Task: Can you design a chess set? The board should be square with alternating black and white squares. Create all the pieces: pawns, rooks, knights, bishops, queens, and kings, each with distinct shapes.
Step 150:
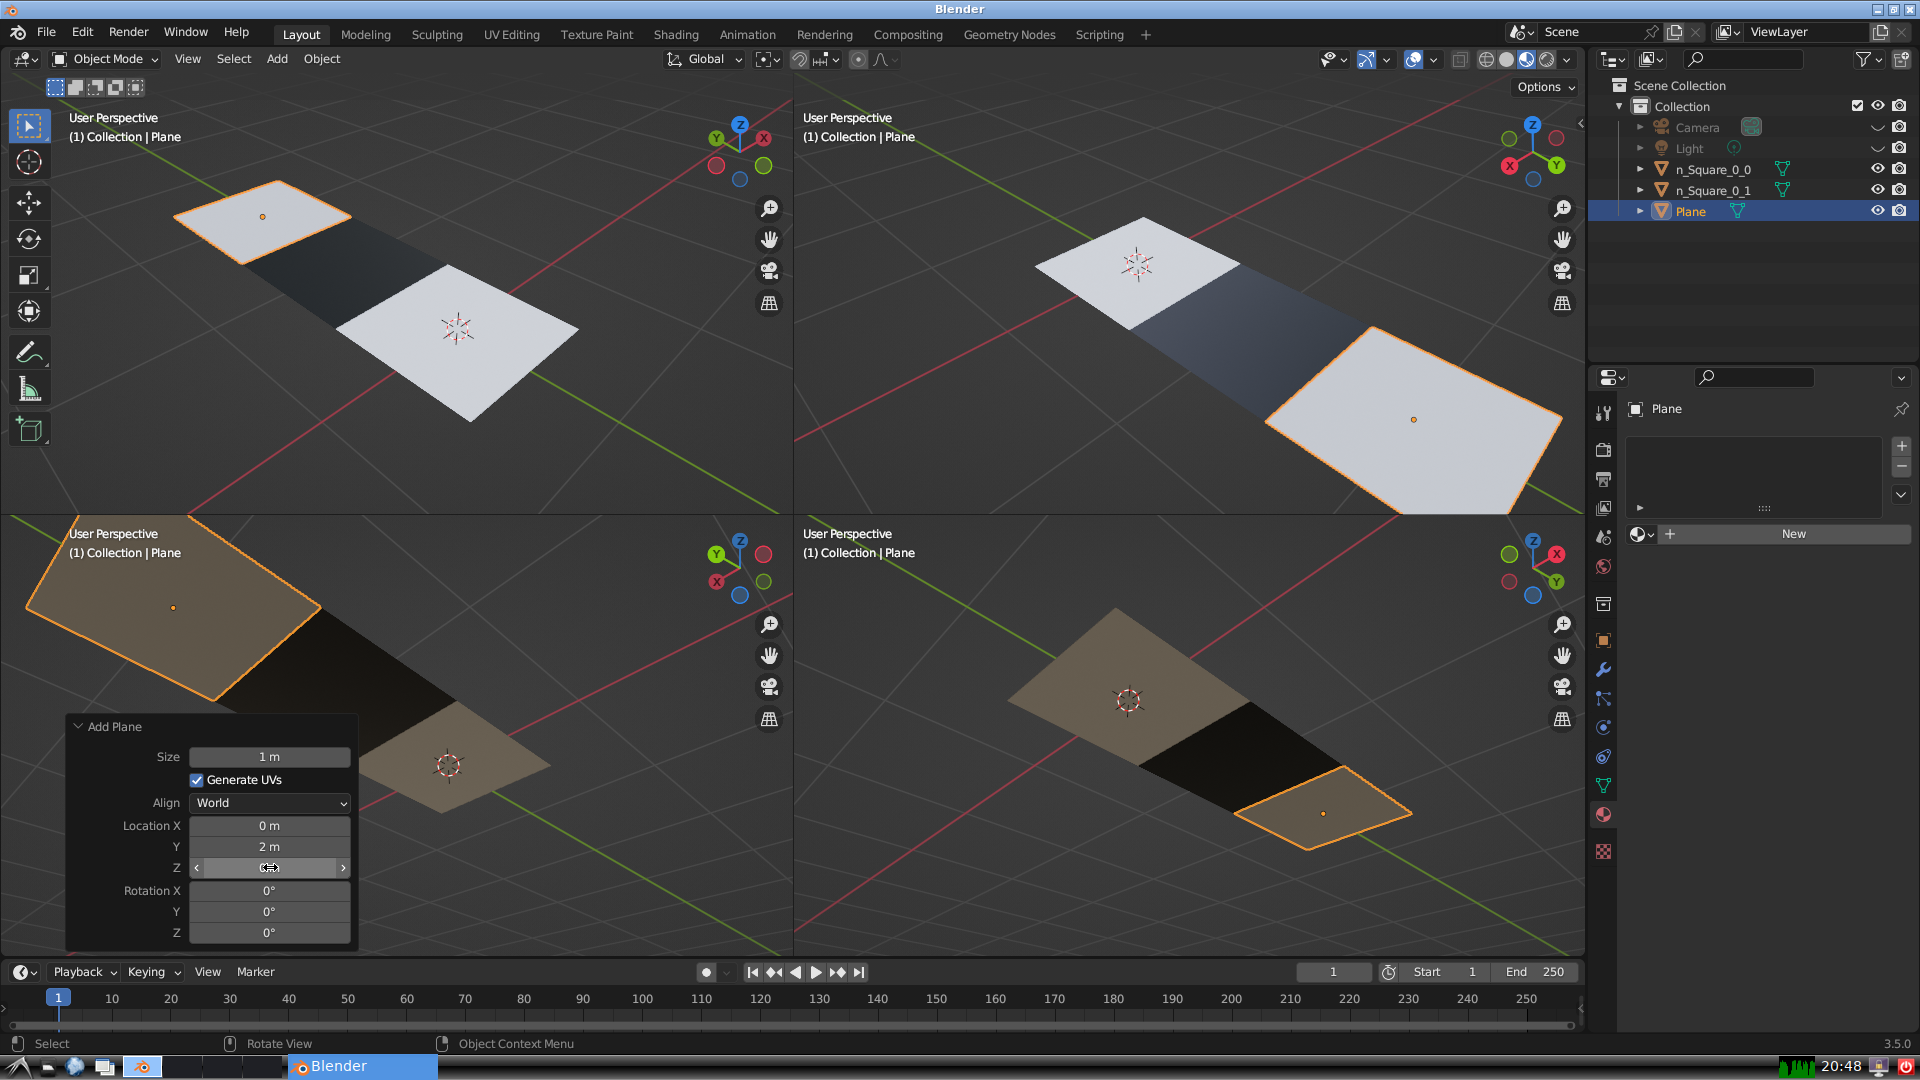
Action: {"mouse_move": [960, 540]}